Field crop: maize
Growth stage: 2
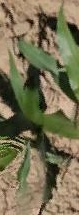
Species: maize